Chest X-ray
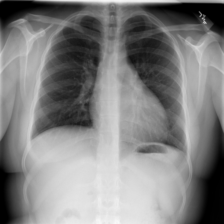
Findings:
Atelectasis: negative
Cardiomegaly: negative
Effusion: negative
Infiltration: negative
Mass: negative
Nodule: negative
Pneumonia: negative
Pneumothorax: negative
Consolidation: negative
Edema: negative
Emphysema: negative
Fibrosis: negative
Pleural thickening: negative
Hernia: negative